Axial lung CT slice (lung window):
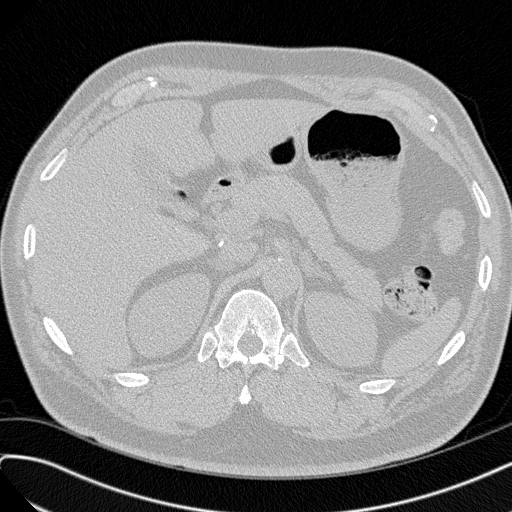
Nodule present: no